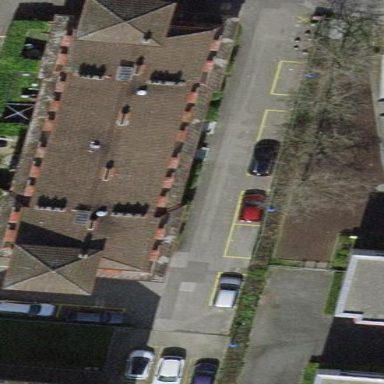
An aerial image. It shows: Building with roof made of roof tiles.